Question: you can get screenshot here"<URL>"
'''
namespace session
{
public class Broker
{
OleDbConnection connection;
OleDbCommand command;
private void connectto()
{
connection = new OleDbConnection(@"Provider=Microsoft.ACE.OLEDB.12.0;Data Source=C:\Users\Tech Geek\Documents\Visual Studio 2012\WindowsFormsApplication8\Database.accdb;Persist Security Info=False");
command = new OleDbCommand();
}
public Broker()
{
connectto();
}
public void Insert(person p)
{
try
{
command.CommandText = "INSERT INTO n_account(customerid, sponsorname, applicantname, fatherhusbandsname, nomineename, applicantdob, nomineedob, houseno, state, district, tehsil, post,city, pincode, contactno, idprooftype, addressprooftype, panno, ammount, months, maturitydate, maturityfund, lastpremiumpaid) VALUES('" + p.Customerid + "','" + p.Sponsorname + "','" + p.Applicantname + "','" + p.Fatherhusbandsname + "','" + p.Nomineename + "','" + p.Applicantdob + "','" + p.Nomineedob + "','" + p.Houseno + "','" + p.State + "','" + p.District + "','" + p.Tehsil + "','" + p.Post + "','" + p.City + "','" + p.Pincode + "','" + p.Contactno + "','" + p.Idprooftype + "','" + p.Addressprooftype + "','" + p.Panno + "','" + p.Ammount + "','" + p.Months + "','" + p.Maturitydate + "','" + p.Maturityfund + "','" + p.Lastpremiumpaid + "')";
command.CommandType = CommandType.Text;
connection.Open();
command.ExecuteNonQuery();
}
catch (Exception)
{
throw;
}
finally
{
if (connection != null)
{
connection.Close();
}
}
}
}
}
'''

Please help
I have also attached a screenshot of the error. I used the same code in another program - that is working fine. I do not know what happened with this one.
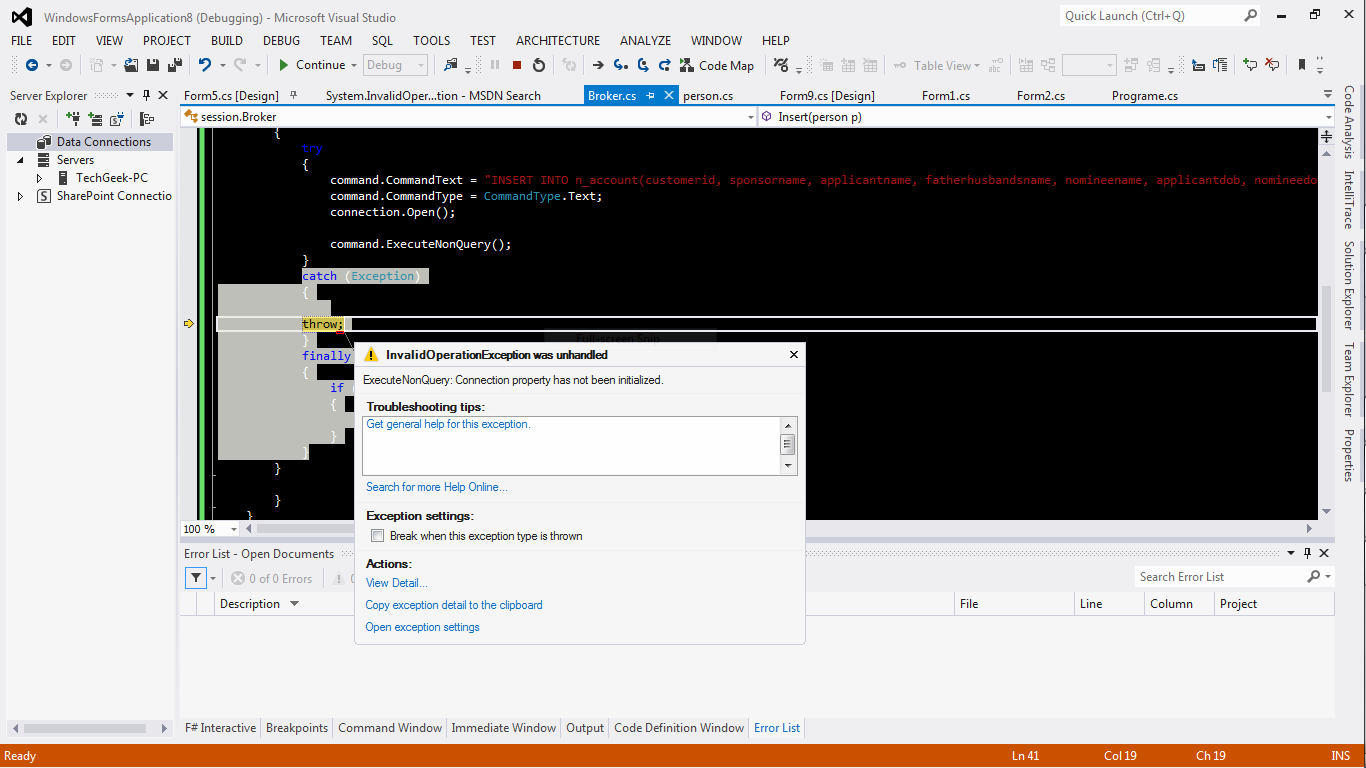
Answer: As the error indicates you have not set the connection property for the command.
before this line
'''
connection.Open();
'''
add
'''
command.Connection = connection;
'''